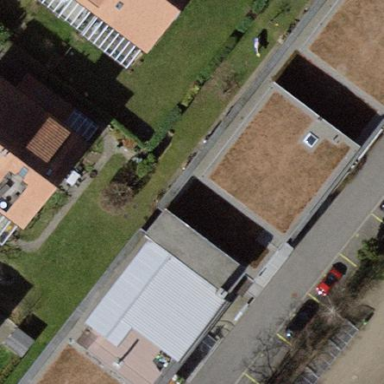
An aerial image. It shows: Flat-roofed building.